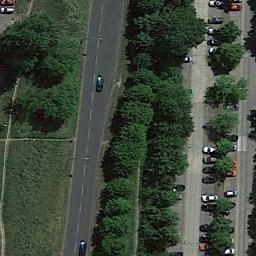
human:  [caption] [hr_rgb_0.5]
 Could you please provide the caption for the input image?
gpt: The freeway is between the grass and some trees with some cars .

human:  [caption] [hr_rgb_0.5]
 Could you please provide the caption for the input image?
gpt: A straight freeway is between the green belts and a lot of cars are parked on one side of the green belt .

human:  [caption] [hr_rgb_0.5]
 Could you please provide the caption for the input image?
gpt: There are green belts on both sides of the freeway, There are many cars on the freeway, And many cars are parked in the open space beside the freeway .

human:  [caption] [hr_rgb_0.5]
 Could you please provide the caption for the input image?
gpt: There was only one car on the motorway .

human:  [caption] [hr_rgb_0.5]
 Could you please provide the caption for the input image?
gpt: There are green belts along the freeway .